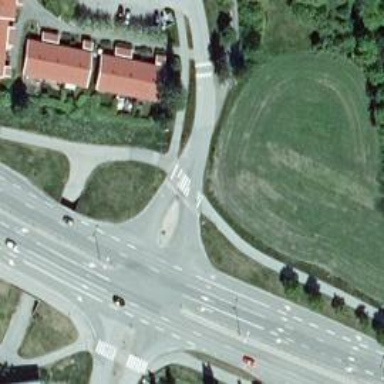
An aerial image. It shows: Marked crossing on the road.